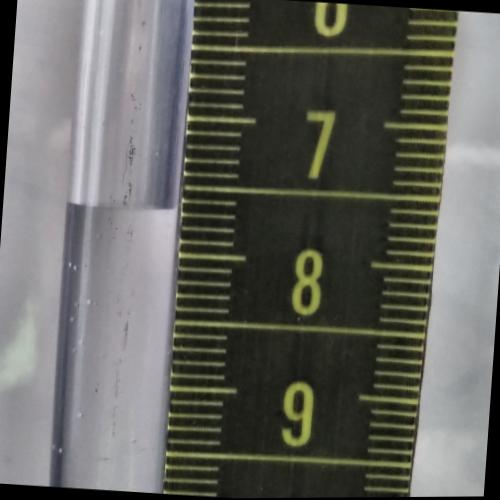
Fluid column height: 7.7 cm